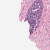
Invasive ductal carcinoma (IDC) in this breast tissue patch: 0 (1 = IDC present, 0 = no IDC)